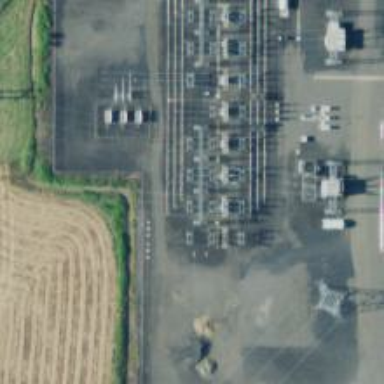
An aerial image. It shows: Outdoor power switch.